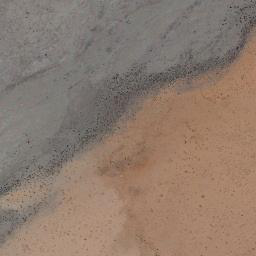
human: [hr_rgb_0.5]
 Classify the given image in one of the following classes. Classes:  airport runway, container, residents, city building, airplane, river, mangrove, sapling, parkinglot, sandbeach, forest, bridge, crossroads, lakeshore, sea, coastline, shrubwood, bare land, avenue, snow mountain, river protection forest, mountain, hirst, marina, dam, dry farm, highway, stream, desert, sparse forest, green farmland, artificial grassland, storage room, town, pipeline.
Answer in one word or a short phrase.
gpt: bare land